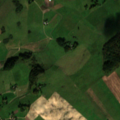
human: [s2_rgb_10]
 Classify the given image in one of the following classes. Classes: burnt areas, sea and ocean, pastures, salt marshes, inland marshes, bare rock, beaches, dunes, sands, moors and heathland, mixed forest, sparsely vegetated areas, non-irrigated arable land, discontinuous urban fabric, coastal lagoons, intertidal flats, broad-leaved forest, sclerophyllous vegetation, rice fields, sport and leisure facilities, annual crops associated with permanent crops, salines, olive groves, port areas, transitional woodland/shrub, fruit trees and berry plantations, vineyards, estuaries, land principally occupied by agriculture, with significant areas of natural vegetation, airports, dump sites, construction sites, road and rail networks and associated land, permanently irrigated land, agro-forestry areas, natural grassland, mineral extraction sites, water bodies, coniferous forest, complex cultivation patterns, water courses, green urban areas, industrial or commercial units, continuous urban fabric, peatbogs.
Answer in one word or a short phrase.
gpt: discontinuous urban fabric, non-irrigated arable land, pastures, land principally occupied by agriculture, with significant areas of natural vegetation, broad-leaved forest